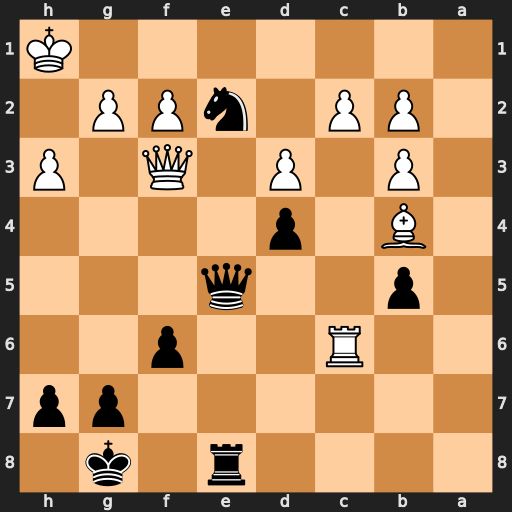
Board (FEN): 4r1k1/6pp/2R2p2/1p2q3/1B1p4/1P1P1Q1P/1PP1nPP1/7K
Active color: b
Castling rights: -
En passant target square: -
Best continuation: Qg5 Kh2 Qc1 h4 Qg1+